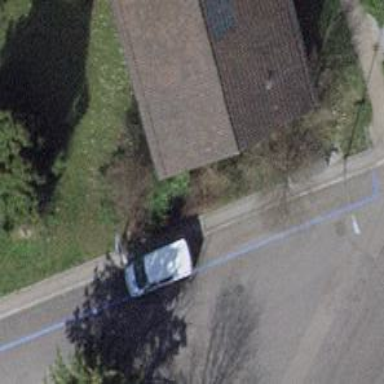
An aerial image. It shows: Power utility street cabinet.